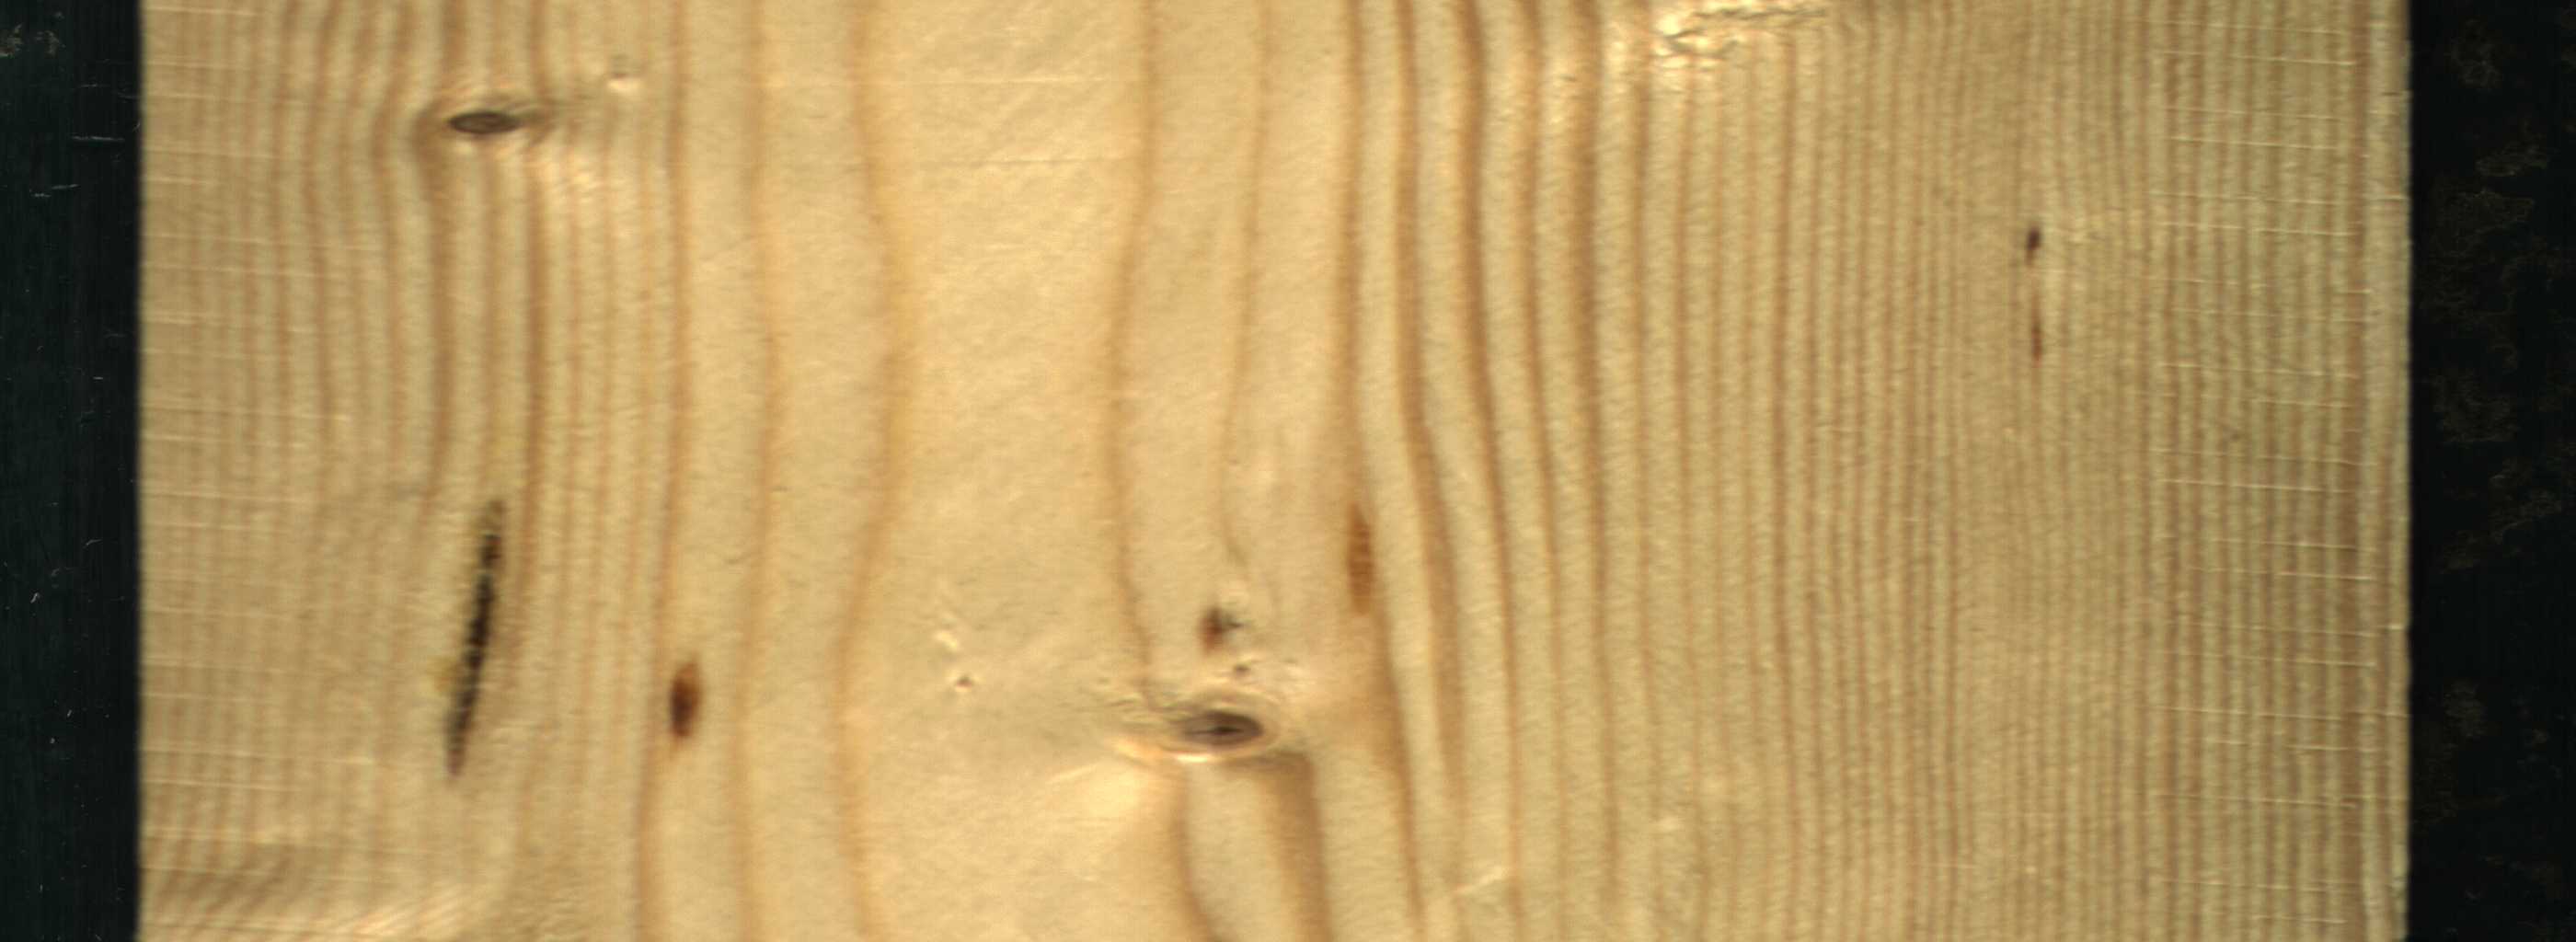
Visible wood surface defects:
resin
resin
Dead_Knot
Dead_Knot